Question: Count the number of objects in the diagram.
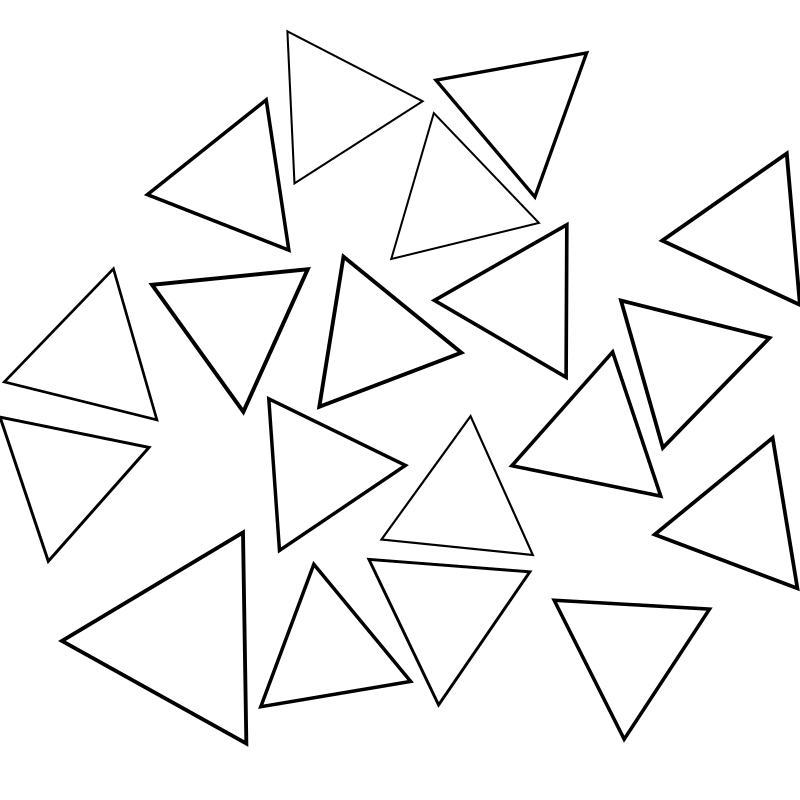
Answer: 19